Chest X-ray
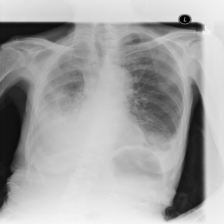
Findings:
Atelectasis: negative
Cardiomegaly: negative
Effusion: positive
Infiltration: positive
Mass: negative
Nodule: negative
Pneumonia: negative
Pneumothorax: negative
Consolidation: negative
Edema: negative
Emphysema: negative
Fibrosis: negative
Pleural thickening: negative
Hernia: negative